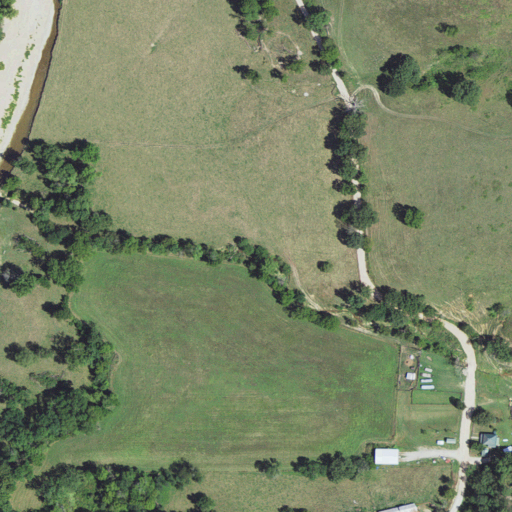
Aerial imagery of valley in Missouri named Spring Hollow containing pasture, open development, deciduous forest, barren land, shrub, mixed forest, and low intensity development